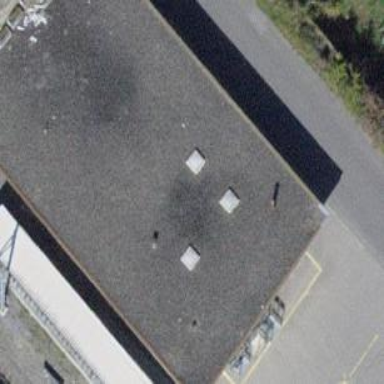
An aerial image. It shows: Train station building.